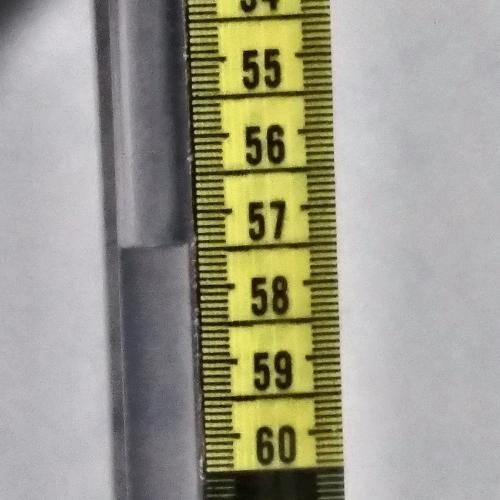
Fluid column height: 57.4 cm